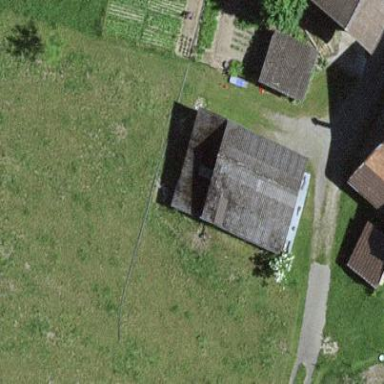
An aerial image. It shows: Shed.